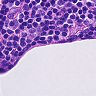
Metastatic tissue present: no